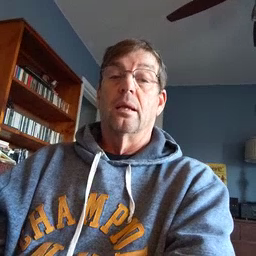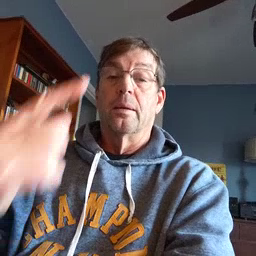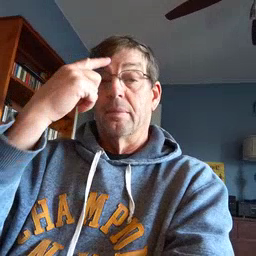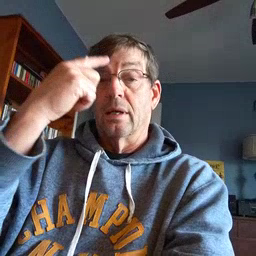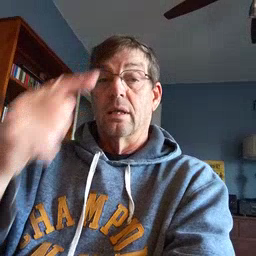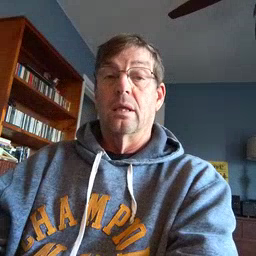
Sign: penny